Question: The question relates to where can one customise the rule set for the new Visual Studio 2015 Light Bulb or Quick Actions feature.
Specifically I want to disable the one imaged below, for "simplifying" 'String.IsNullOrWhiteSpace' to 'string.IsNullOrWhiteSpace'.
The warning message given is:
> IDE0001 Name can be simplified.

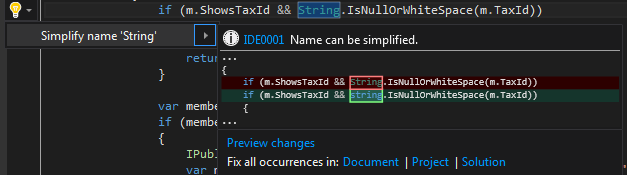
Answer: 'Tools' -> 'Options' -> 'Text Editor' -> 'C#' -> 'Code Style'
Then the following:
> Prefer intrinsic predefined type keyword in member access expressions
<URL>